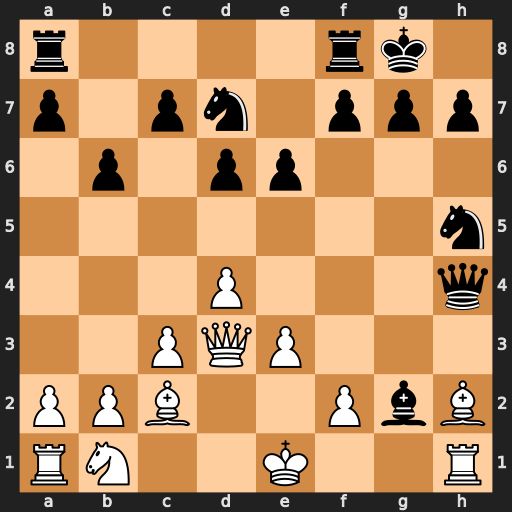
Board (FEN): r4rk1/p1pn1ppp/1p1pp3/7n/3P3q/2PQP3/PPB2PbB/RN2K2R
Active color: w
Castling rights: KQ
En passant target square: -
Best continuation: Qxh7#